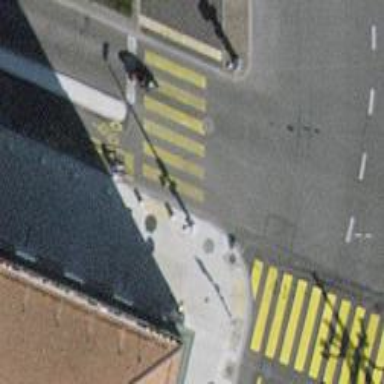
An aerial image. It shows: Crossing with traffic signals.